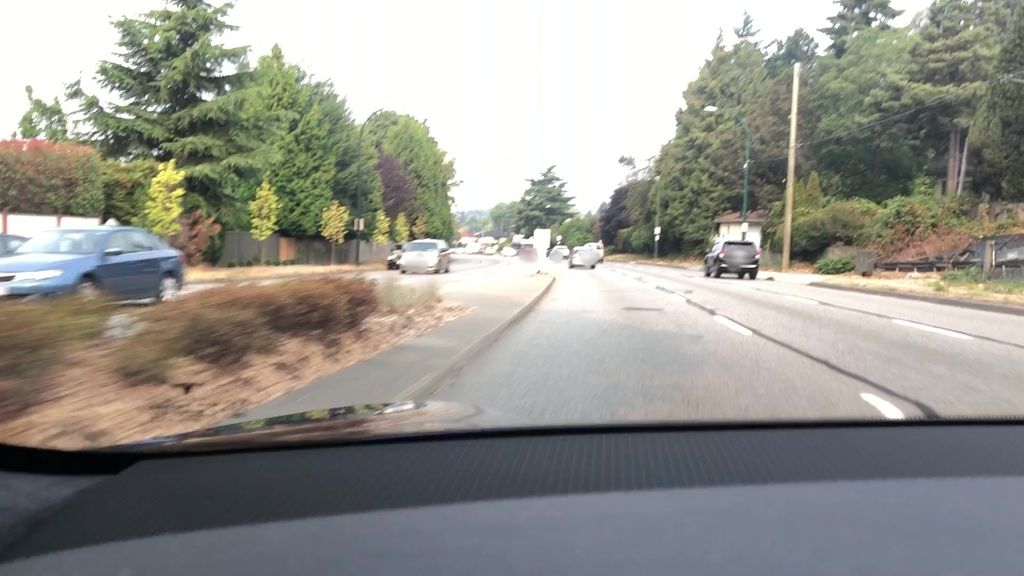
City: vancouver